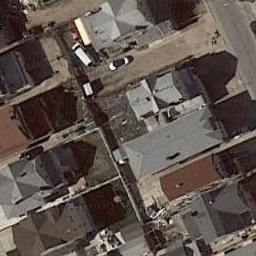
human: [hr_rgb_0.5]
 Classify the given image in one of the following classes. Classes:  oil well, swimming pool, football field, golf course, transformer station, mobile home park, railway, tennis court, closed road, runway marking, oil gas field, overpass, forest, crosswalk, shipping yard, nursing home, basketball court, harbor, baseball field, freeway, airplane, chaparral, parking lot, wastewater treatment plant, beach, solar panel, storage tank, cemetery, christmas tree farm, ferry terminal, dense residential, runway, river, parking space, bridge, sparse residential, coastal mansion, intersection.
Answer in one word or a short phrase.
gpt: dense residential